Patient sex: M
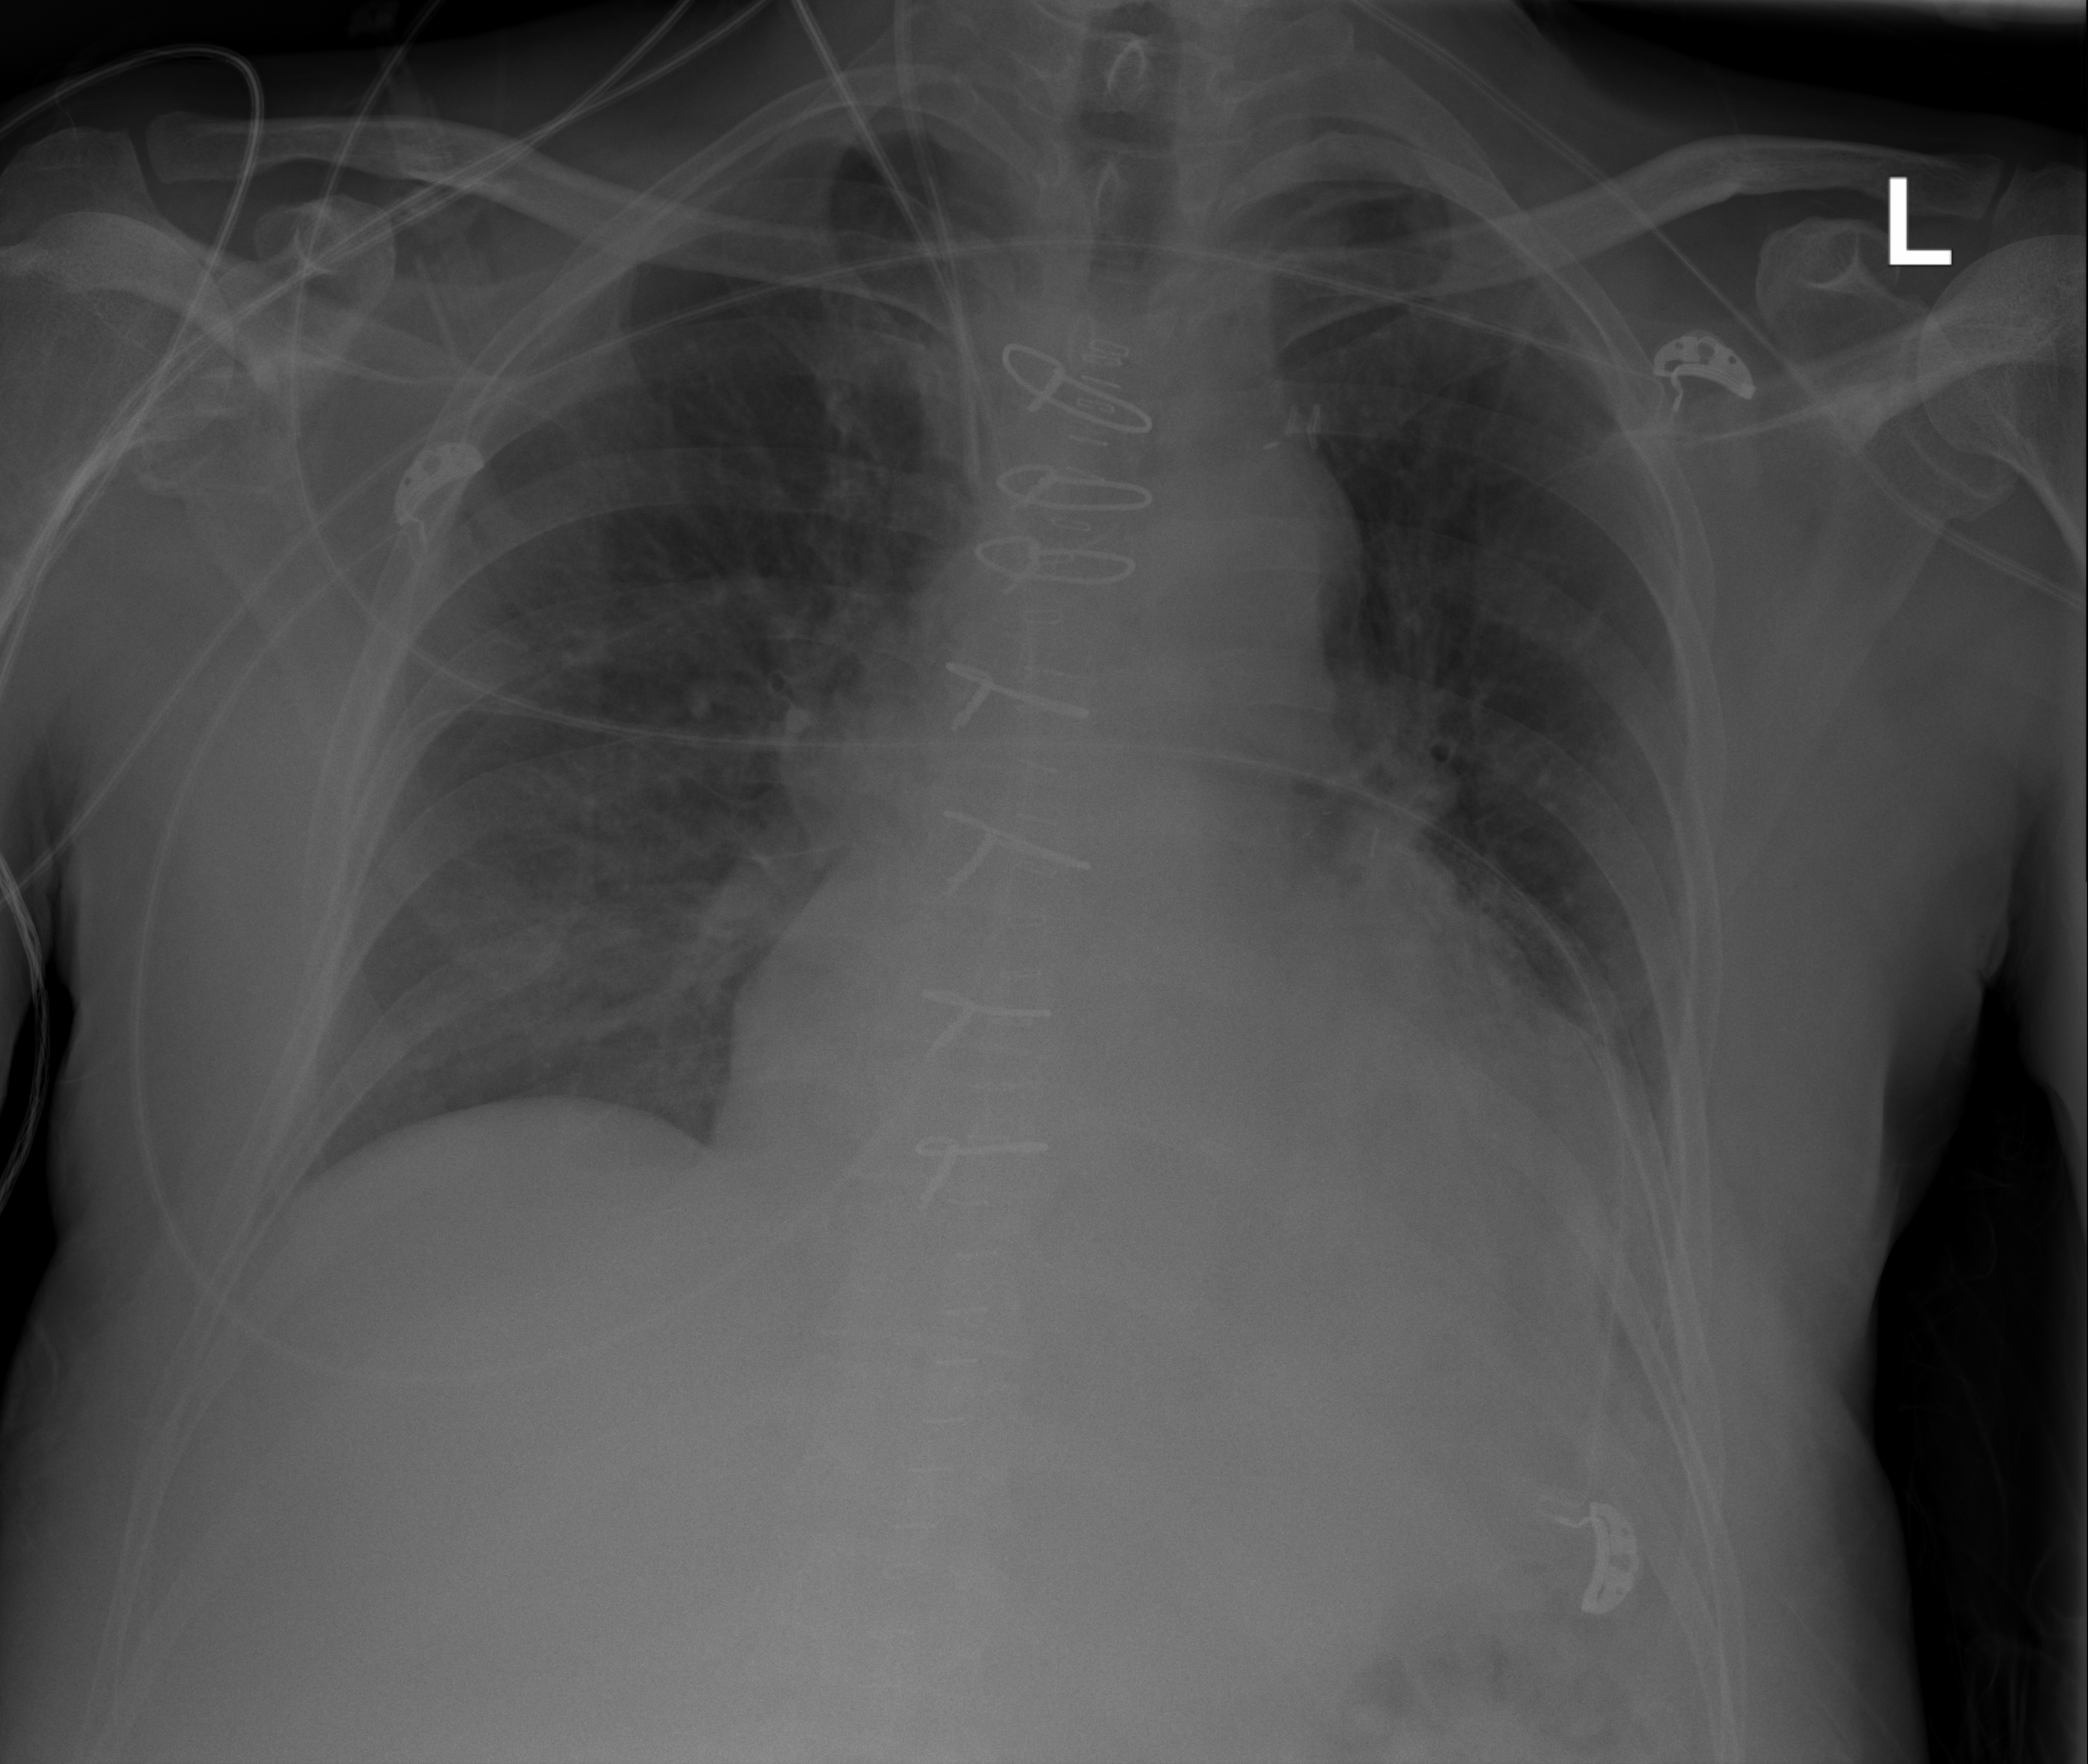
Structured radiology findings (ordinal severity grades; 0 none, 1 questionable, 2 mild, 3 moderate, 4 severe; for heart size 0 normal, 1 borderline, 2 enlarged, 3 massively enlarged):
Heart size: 2
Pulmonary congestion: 0
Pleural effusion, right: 0
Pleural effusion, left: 1
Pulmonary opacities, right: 0
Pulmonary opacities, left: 0
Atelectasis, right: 0
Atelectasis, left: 2